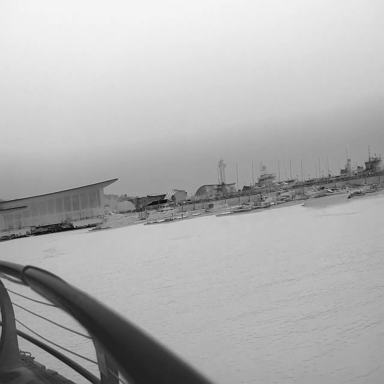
There are five canoes in the infrared image.